Interaction volume radius: 5 \u00c5
Interaction volume height: 10 \u00c5
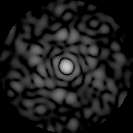
Disorder parameter: 0.7688